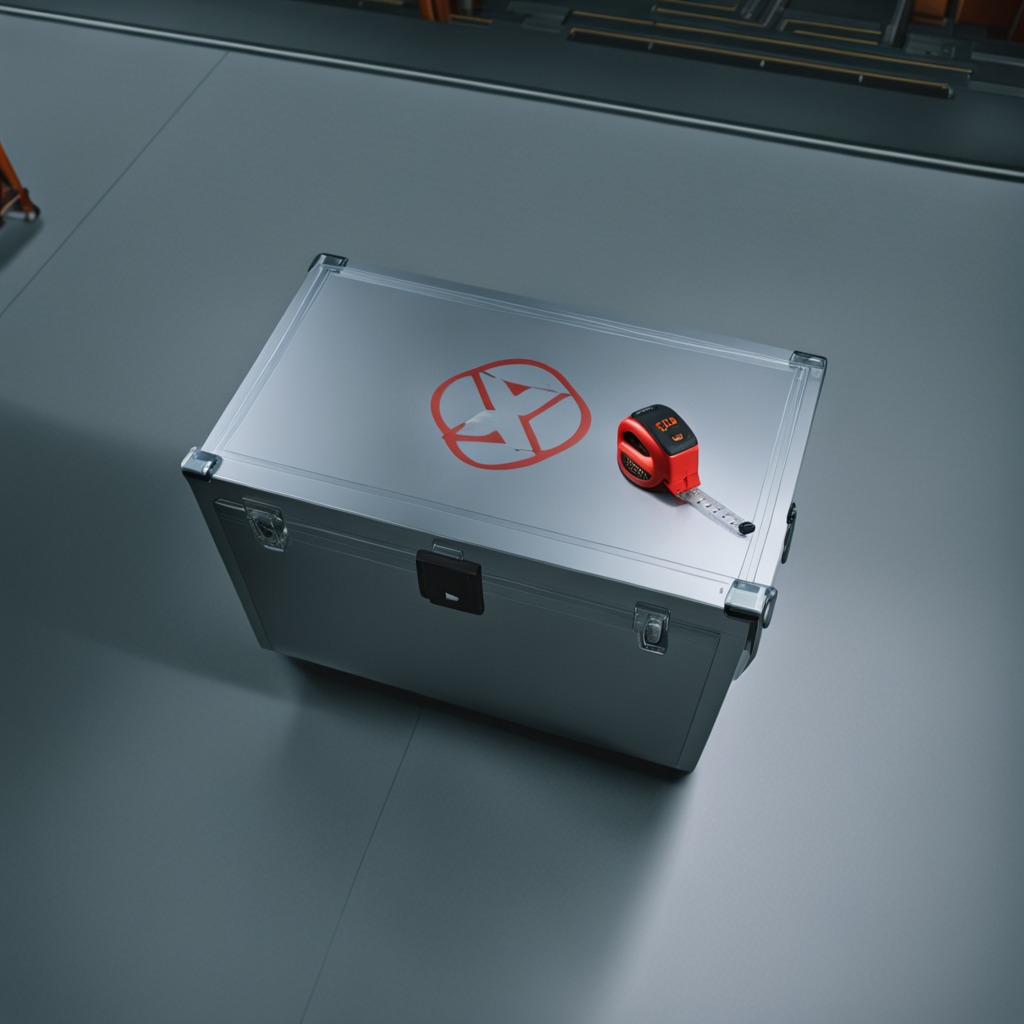
A measuring tape lies on the toolbox surface.